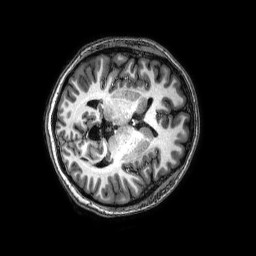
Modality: T1w
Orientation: axial
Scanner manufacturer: philips
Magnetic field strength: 3 T
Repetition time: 0.008 s
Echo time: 0.003557 s